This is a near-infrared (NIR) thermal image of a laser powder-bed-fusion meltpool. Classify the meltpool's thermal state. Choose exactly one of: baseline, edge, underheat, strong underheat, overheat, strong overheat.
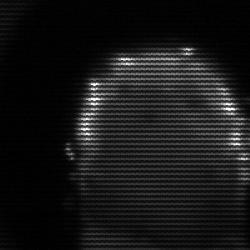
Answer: baseline